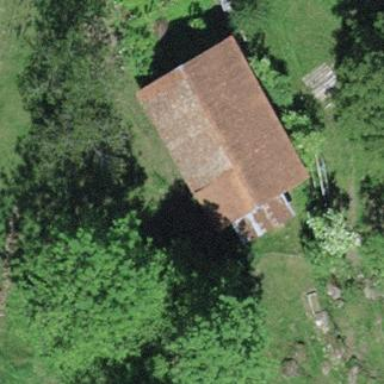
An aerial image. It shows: Barn.